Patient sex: M
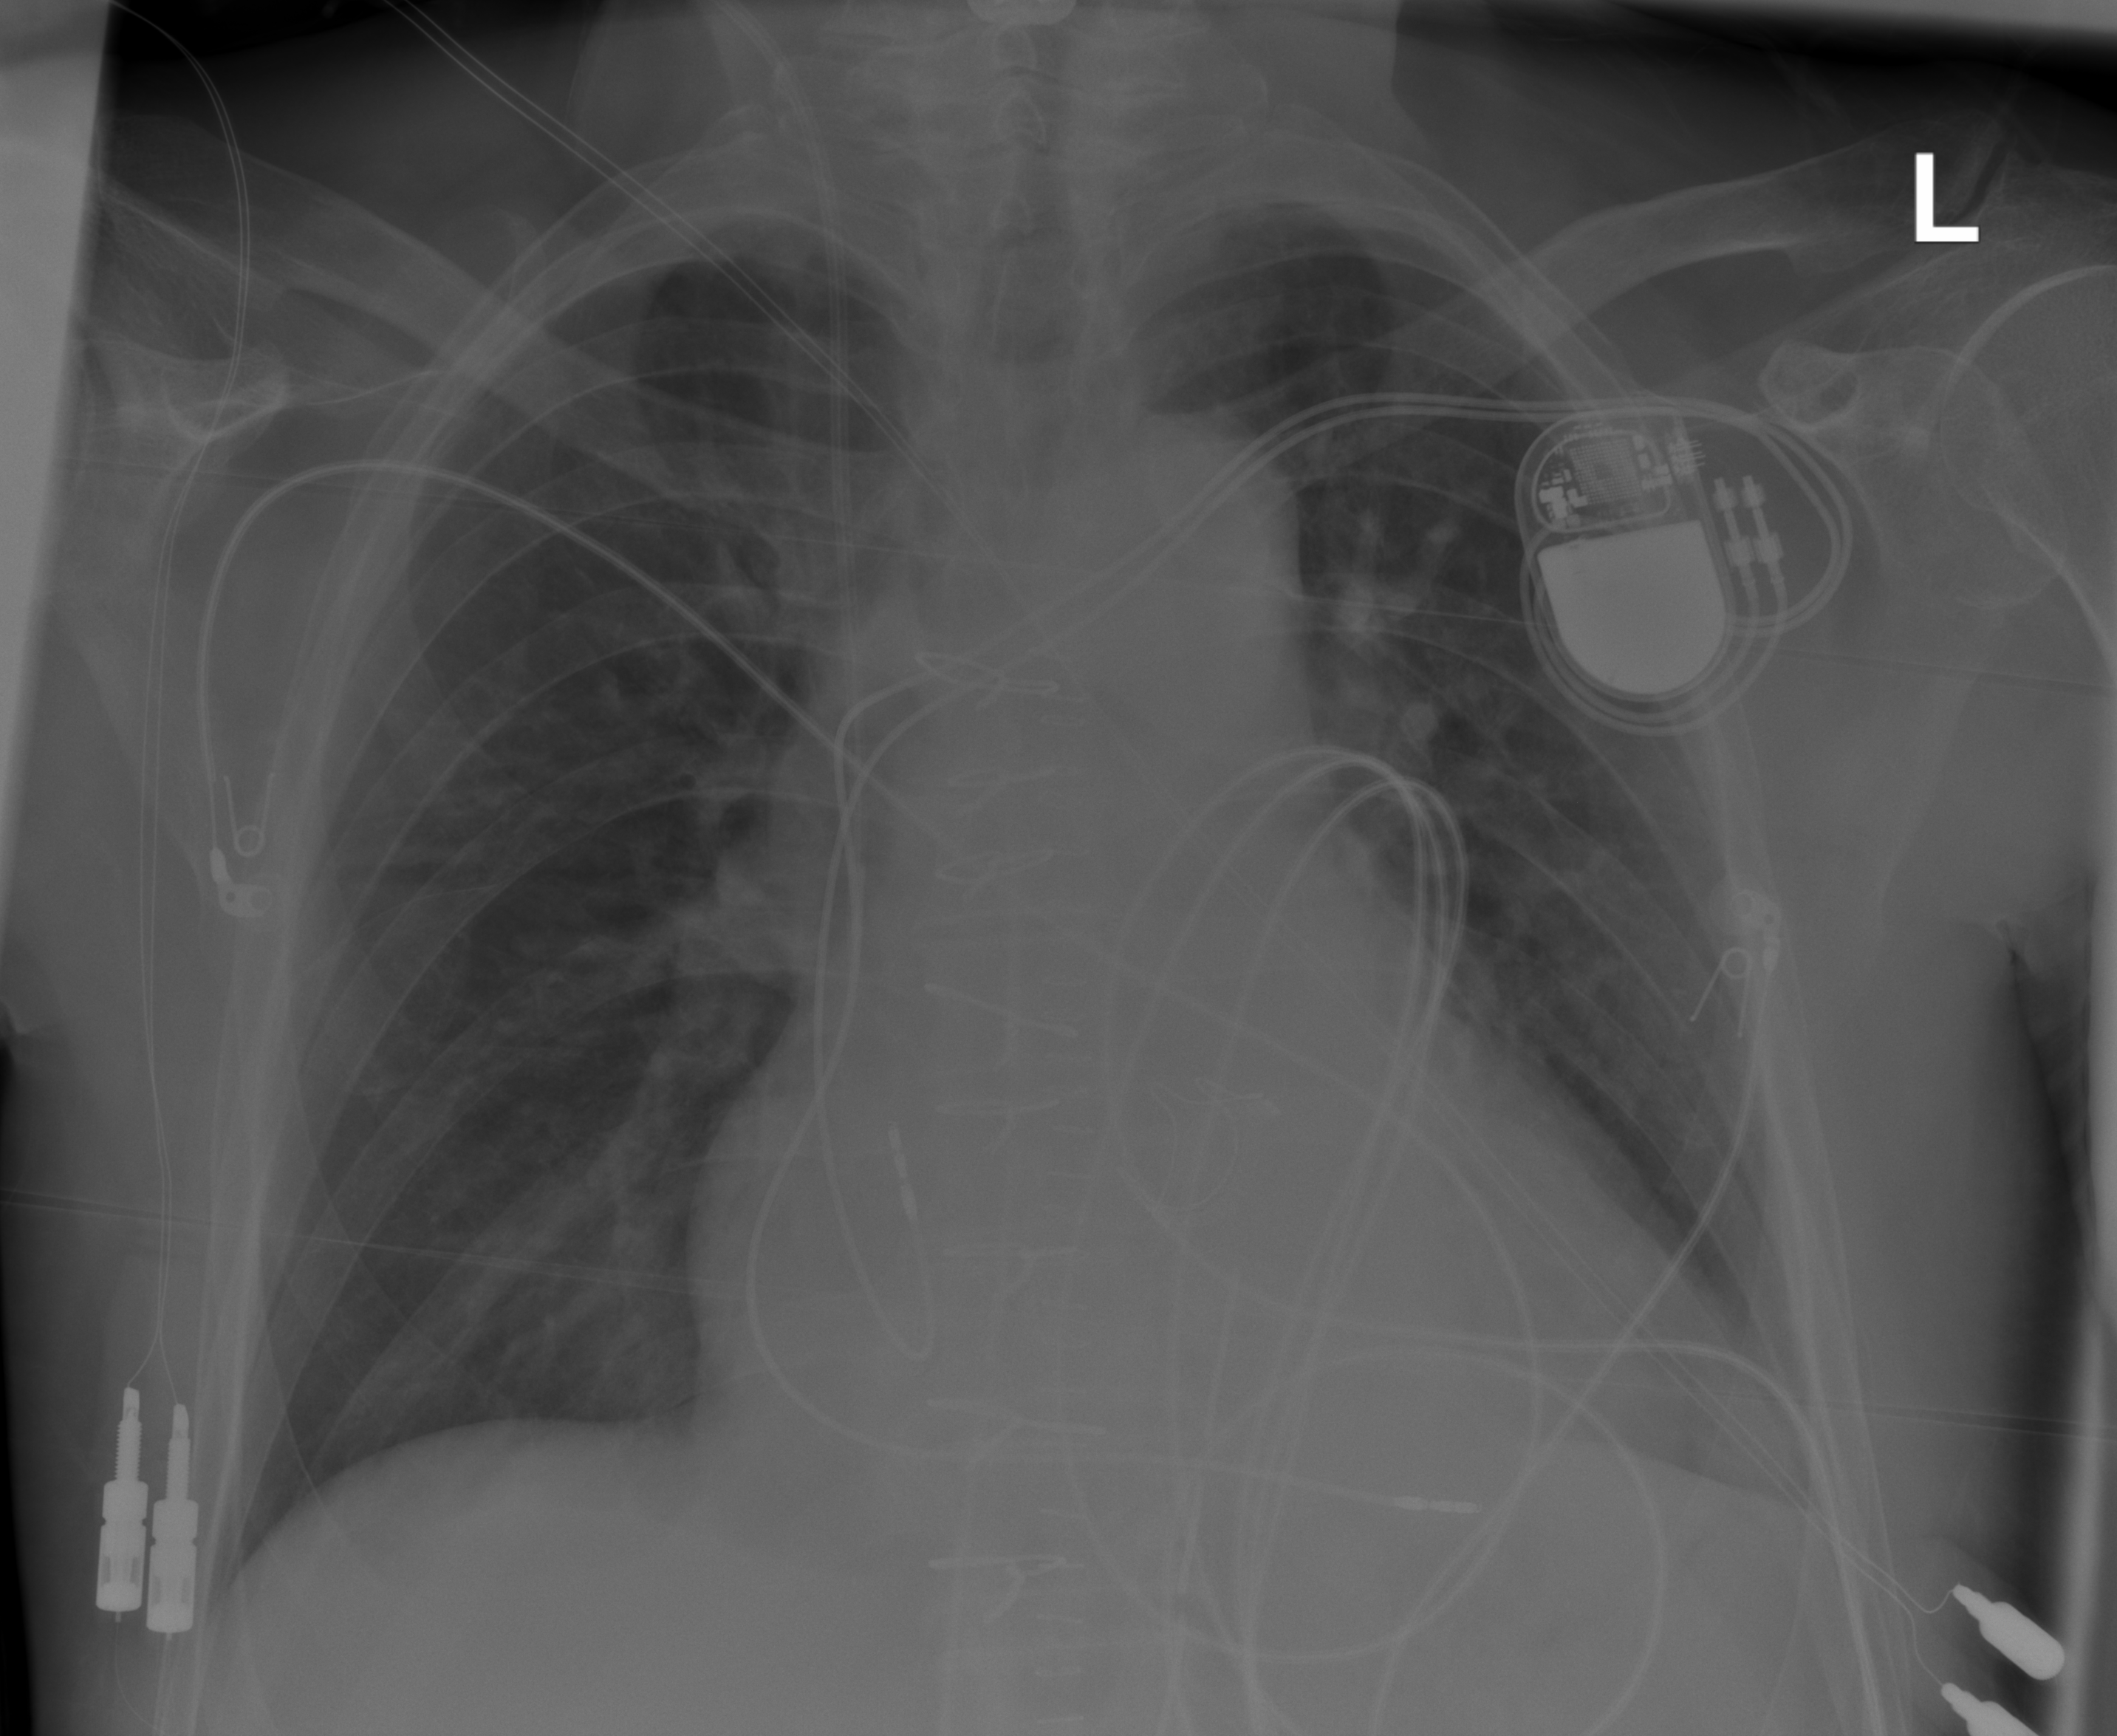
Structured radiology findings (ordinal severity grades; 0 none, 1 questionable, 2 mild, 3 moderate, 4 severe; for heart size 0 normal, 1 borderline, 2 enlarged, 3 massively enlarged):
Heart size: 2
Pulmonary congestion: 0
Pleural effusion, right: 0
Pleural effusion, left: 2
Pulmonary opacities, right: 0
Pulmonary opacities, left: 0
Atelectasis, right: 0
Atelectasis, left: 0